Interaction volume radius: 10 \u00c5
Interaction volume height: 20 \u00c5
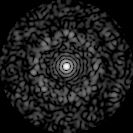
Disorder parameter: 0.8501